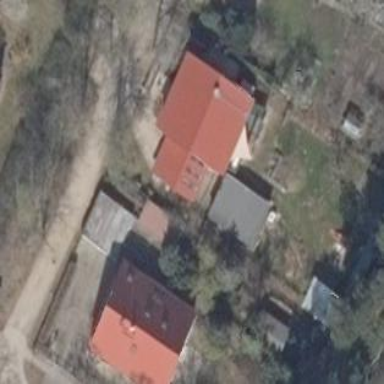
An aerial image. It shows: Building with gabled roof.